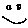
Label: smiley face